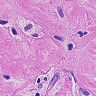
Metastatic tissue present: yes